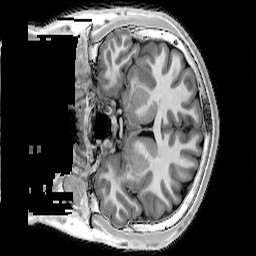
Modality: T1w
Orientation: coronal
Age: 16
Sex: male
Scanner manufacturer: siemens
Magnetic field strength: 3 T
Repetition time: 4 s
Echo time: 0.00291 s